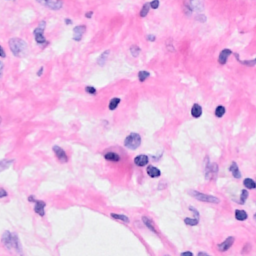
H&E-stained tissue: Breast